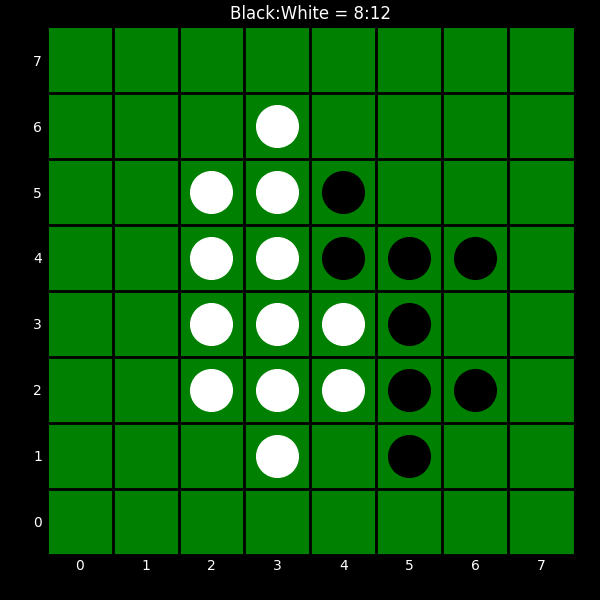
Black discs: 8
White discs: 12